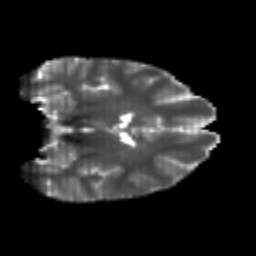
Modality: T2w
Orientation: coronal
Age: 25
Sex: female
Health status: healthy
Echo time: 0.074 s